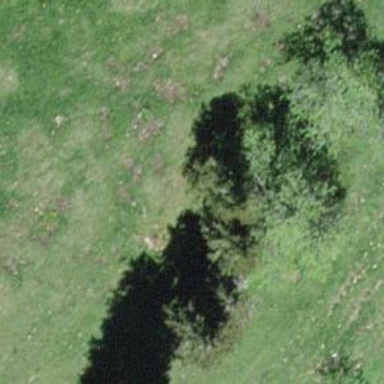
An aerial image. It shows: Needle-leaved tree in natural setting.